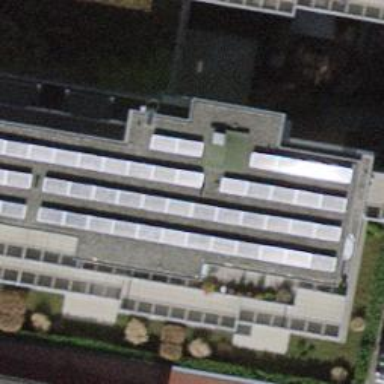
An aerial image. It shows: Solar photovoltaic panel generator.